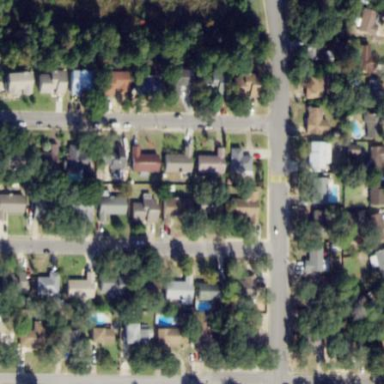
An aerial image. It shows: Single-family residential area.